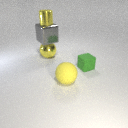
large yellow metal sphere to the left of small green rubber cube